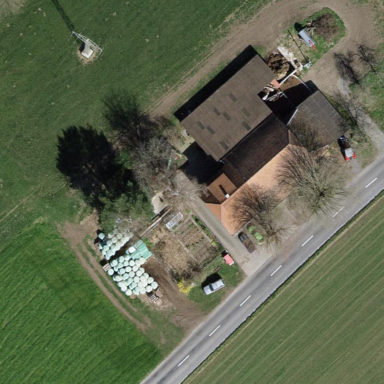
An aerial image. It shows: Farmyard area.